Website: macys
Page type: delivery-shipping
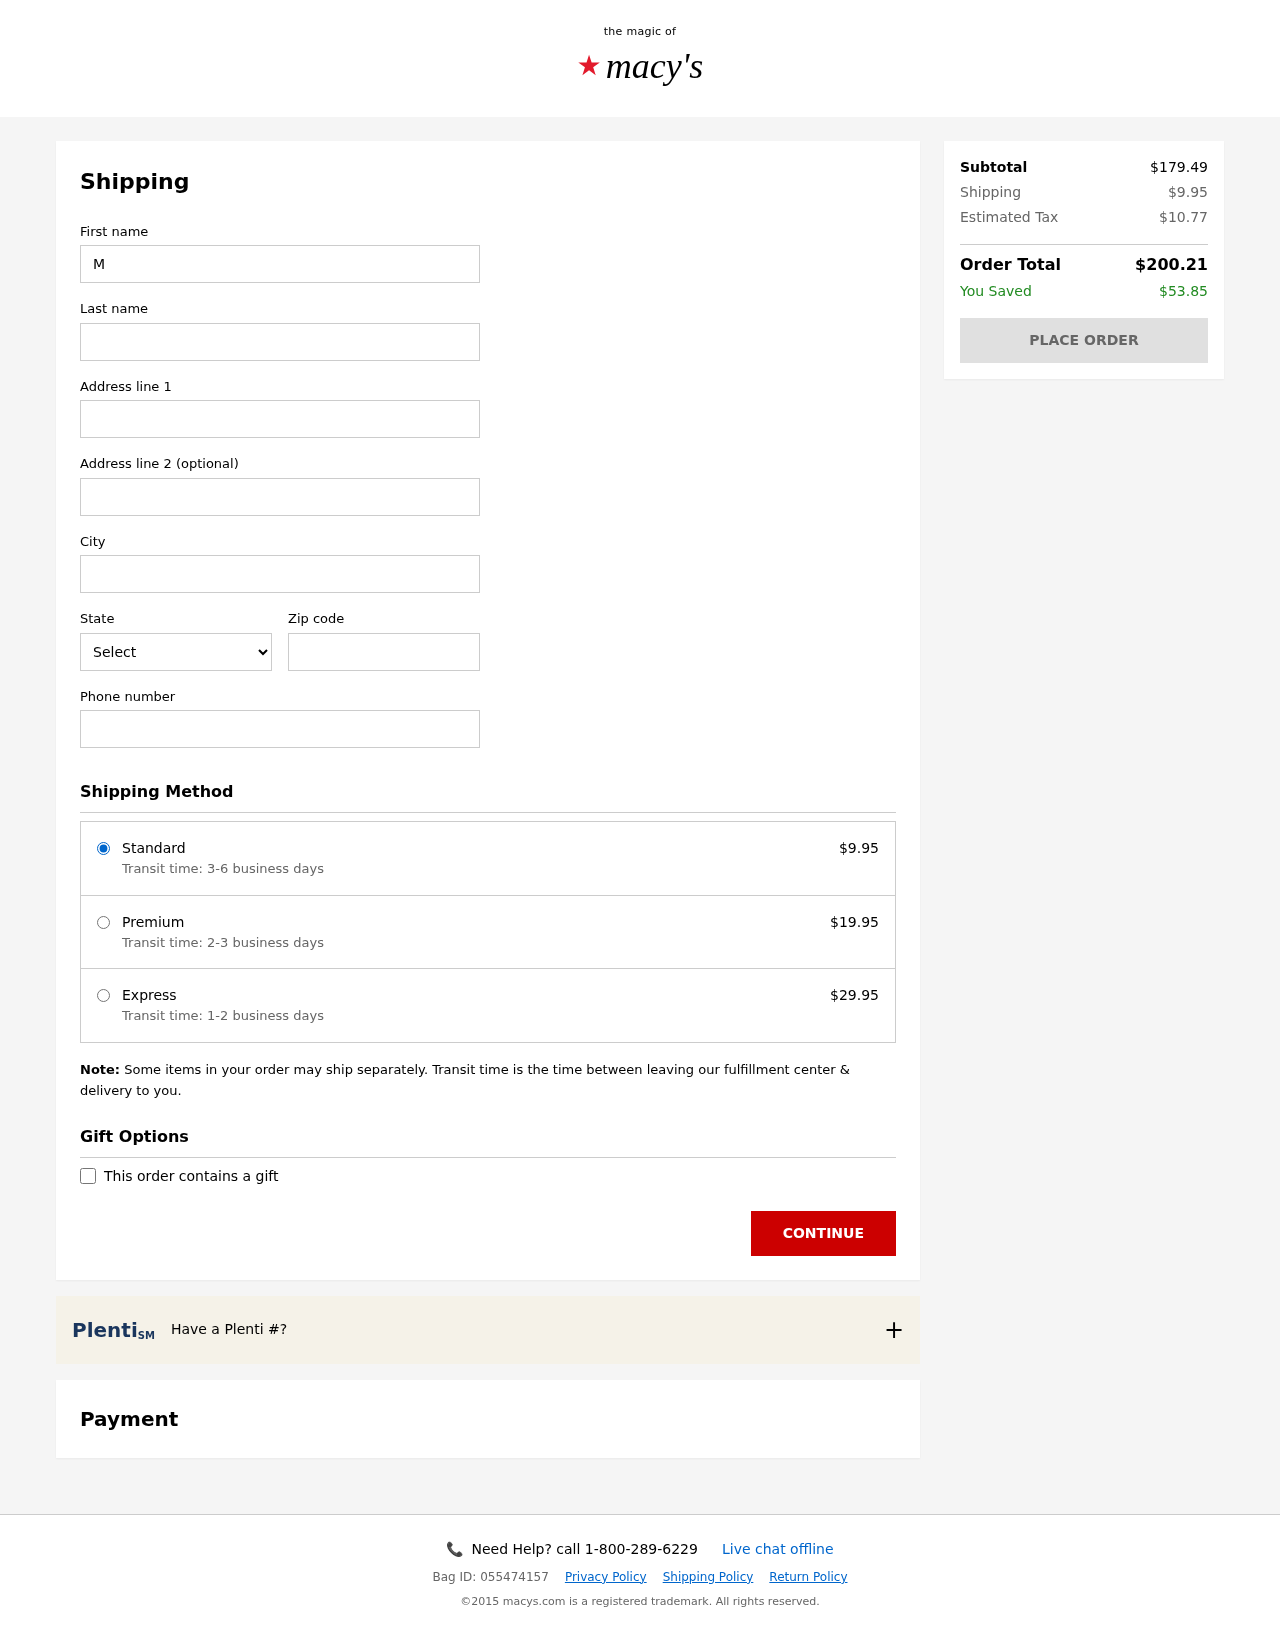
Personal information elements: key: PII_CITY
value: East Eric
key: PII_FIRSTNAME
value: Mark
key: PII_LASTNAME
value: Mccormick
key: PII_PHONE
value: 6572775342
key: PII_POSTCODE
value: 30233
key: PII_STATE_ABBR
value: AL
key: PII_STREET
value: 2349 Craig Via Suite 667
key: PII_STREET2
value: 1228 Estrada Pine Suite 368
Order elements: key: ORDER_SHIPPING_COST
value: $9.95
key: ORDER_SHIPPING_PREMIUM
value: $19.95
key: ORDER_SHIPPING_EXPRESS
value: $29.95
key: ORDER_SUBTOTAL
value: $179.49
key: ORDER_TAX
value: $10.77
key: ORDER_TOTAL
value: $200.21
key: ORDER_SAVINGS
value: $53.85